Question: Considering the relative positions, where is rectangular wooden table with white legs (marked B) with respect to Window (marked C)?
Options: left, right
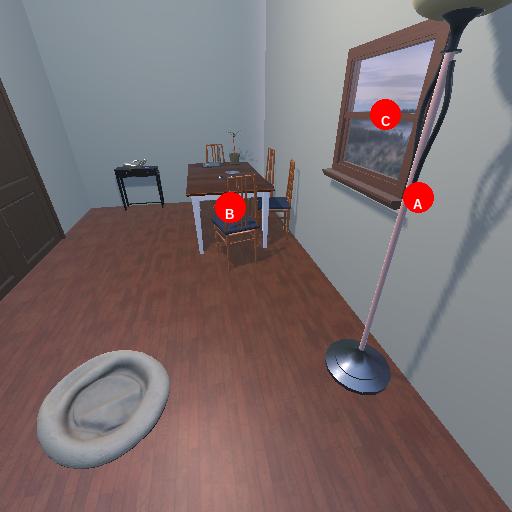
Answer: left